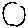
Label: moon